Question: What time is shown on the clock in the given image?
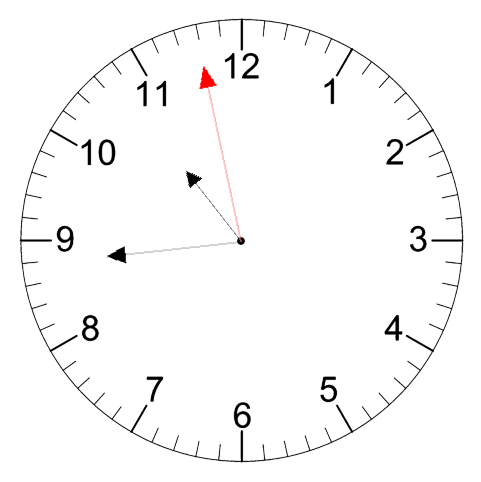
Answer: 10:43:58